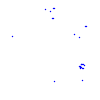
Particle: proton